Question: I am having problem inserting a parameter into the top left hand corner of my jasper report cross tab. I need some "text" at the top left hand corner (seems strange), and although i am quite sure this is not easy or even legal, i would like to check if anyone has attempted something a similar feat.

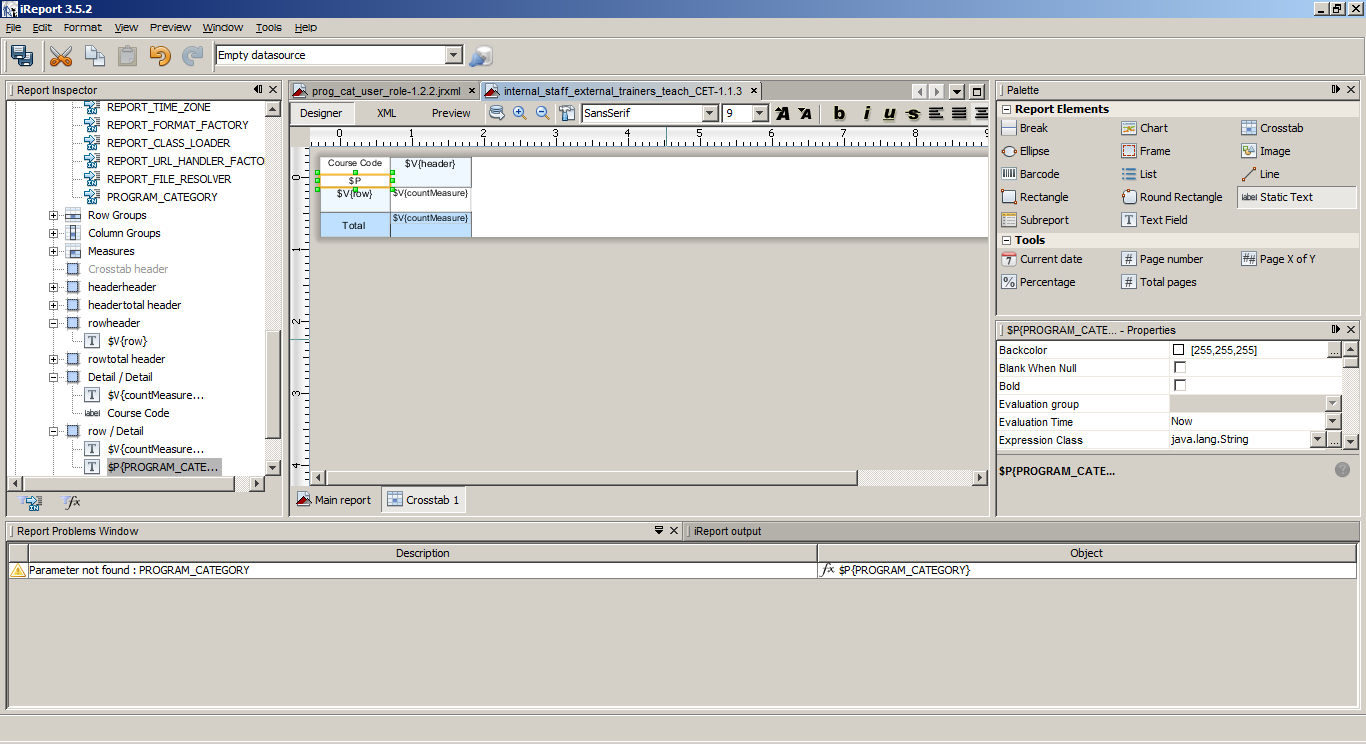
Answer: Try creating a crosstab variable (a measure) whose value is equal to the value of the parameter. Add the representative crosstab measure to the crosstab, rather than the parameter.